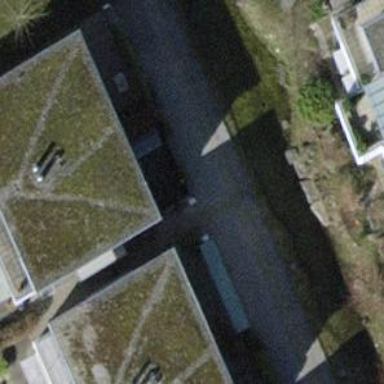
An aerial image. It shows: Terrace building.